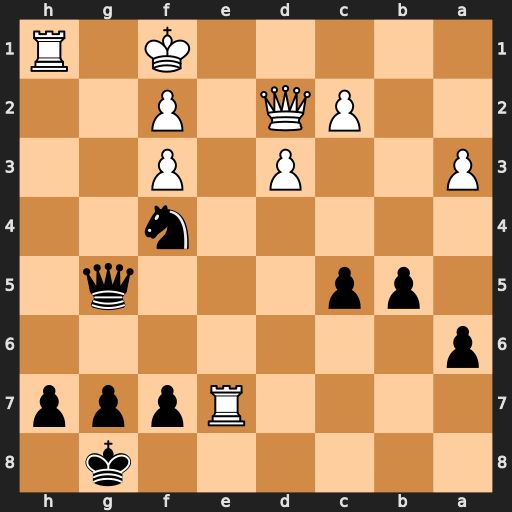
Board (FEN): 6k1/4Rppp/p7/1pp3q1/5n2/P2P1P2/2PQ1P2/5K1R
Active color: b
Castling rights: -
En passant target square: -
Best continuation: Qg2+ Ke1 Qxh1#